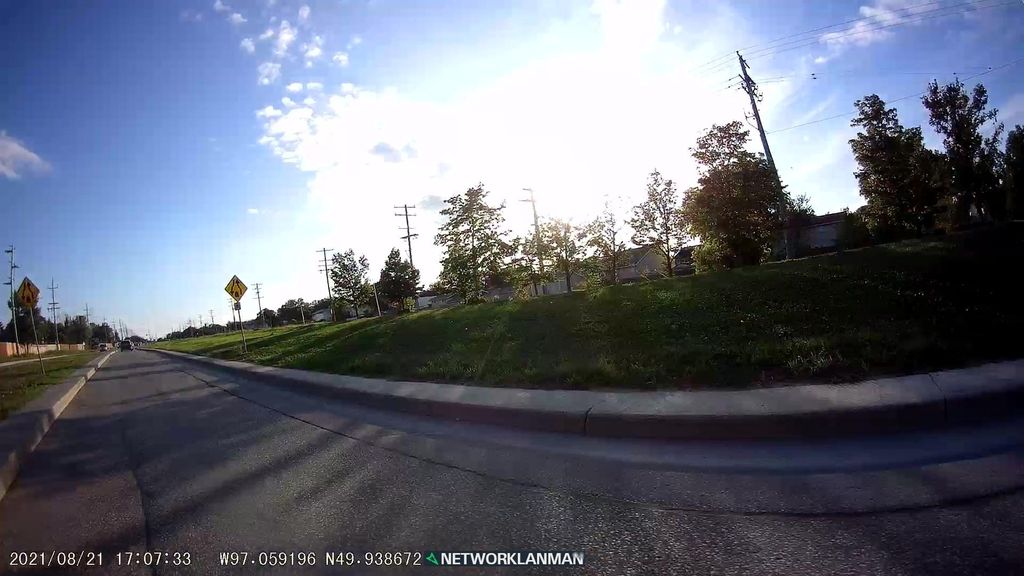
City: winnipeg